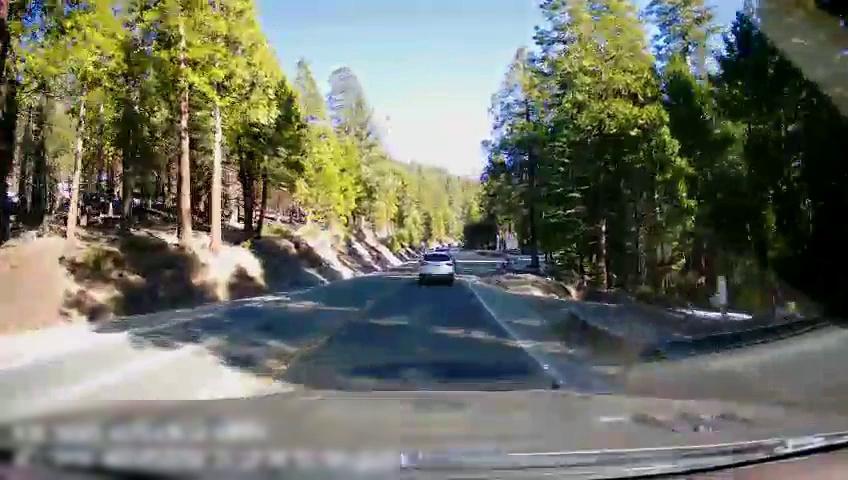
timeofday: Day
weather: Sunny
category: Drivable Space
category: Vehicles | SUV
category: Lanes | Current Lane
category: Lanes | Alternate Lane